Question: I'm trying to display which OS my JFrame application runs on a JLabel component. I can easily detect OS type. How can i send it to JLabel on my gui to display OS's name? Below you can see my GUI and code. I need to display OS's name on JLabel4 component. (It's shown as "..." in the GUI)
:

'''
/*
* To change this license header, choose License Headers in Project Properties.
* To change this template file, choose Tools | Templates
* and open the template in the editor.
*/
package janus;
import my.janus.JanusUI;
/**
*
* @author Timur
*/
public class Janus {
/**
* @param args the command line arguments
*/
private static String OS = System.getProperty("os.name").toLowerCase();
public Janus(){
JanusUI gui = new JanusUI();
gui.setVisible(true);
detectOS();
}
public static void main(String[] args) {
// TODO code application logic here
Janus obj = new Janus();
}
// this one prints OS type
public static void detectOS(){
if(isMac()){
System.out.println("operating system detected as Mac");
}
else if(isWindows()){
System.out.println("operating system detected as Windows");
}
else if(isLinux()){
System.out.println("operating system detected as Linux");
}
else if(isSolaris()){
System.out.println("operating system detected as Solaris");
}
else {
System.out.println("isMac() returned false");
}
}
// detecting os as mac
public static boolean isMac(){
return (OS.indexOf("mac") >= 0);
}
// detecting os as windows
public static boolean isWindows(){
return (OS.indexOf("mac") >= 0);
}
// detecting os as unix-linux
public static boolean isLinux(){
return (OS.indexOf("mac") >= 0);
}
// detecting os as solaris
public static boolean isSolaris(){
return (OS.indexOf("mac") >= 0);
}
}
'''
'''
/*
* To change this license header, choose License Headers in Project Properties.
* To change this template file, choose Tools | Templates
* and open the template in the editor.
*/
package my.janus;
/**
*
* @author Timur
*/
public class JanusUI extends javax.swing.JFrame {
/**
* Creates new form JanusUI
*/
public JanusUI() {
initComponents();
}
/**
* This method is called from within the constructor to initialize the form.
* WARNING: Do NOT modify this code. The content of this method is always
* regenerated by the Form Editor.
*/
@SuppressWarnings("unchecked")
// <editor-fold defaultstate="collapsed" desc="Generated Code">
private void initComponents() {
jLabel1 = new javax.swing.JLabel();
jTextField1 = new javax.swing.JTextField();
jTextField2 = new javax.swing.JTextField();
jTextField3 = new javax.swing.JTextField();
jButton1 = new javax.swing.JButton();
jButton2 = new javax.swing.JButton();
jButton3 = new javax.swing.JButton();
jButton4 = new javax.swing.JButton();
jLabel2 = new javax.swing.JLabel();
jLabel3 = new javax.swing.JLabel();
jLabel4 = new javax.swing.JLabel();
setDefaultCloseOperation(javax.swing.WindowConstants.EXIT_ON_CLOSE);
jLabel1.setText("Enter time:");
jButton1.setText("Start");
jButton2.setText("Pause");
jButton3.setText("Clear");
jButton4.setText("Lock");
jLabel2.setText("Remaining Time:");
jLabel3.setText("Your OS:");
jLabel4.setText("...");
javax.swing.GroupLayout layout = new javax.swing.GroupLayout(getContentPane());
getContentPane().setLayout(layout);
layout.setHorizontalGroup(
layout.createParallelGroup(javax.swing.GroupLayout.Alignment.LEADING)
.addGroup(layout.createSequentialGroup()
.addGap(22, 22, 22)
.addGroup(layout.createParallelGroup(javax.swing.GroupLayout.Alignment.LEADING)
.addGroup(layout.createSequentialGroup()
.addComponent(jLabel3)
.addPreferredGap(javax.swing.LayoutStyle.ComponentPlacement.RELATED)
.addComponent(jLabel4, javax.swing.GroupLayout.PREFERRED_SIZE, 88, javax.swing.GroupLayout.PREFERRED_SIZE))
.addGroup(layout.createSequentialGroup()
.addGroup(layout.createParallelGroup(javax.swing.GroupLayout.Alignment.LEADING)
.addGroup(layout.createSequentialGroup()
.addComponent(jLabel1)
.addPreferredGap(javax.swing.LayoutStyle.ComponentPlacement.RELATED)
.addComponent(jTextField1, javax.swing.GroupLayout.PREFERRED_SIZE, 39, javax.swing.GroupLayout.PREFERRED_SIZE))
.addComponent(jLabel2))
.addPreferredGap(javax.swing.LayoutStyle.ComponentPlacement.RELATED)
.addComponent(jTextField2, javax.swing.GroupLayout.PREFERRED_SIZE, 39, javax.swing.GroupLayout.PREFERRED_SIZE)
.addPreferredGap(javax.swing.LayoutStyle.ComponentPlacement.RELATED)
.addComponent(jTextField3, javax.swing.GroupLayout.PREFERRED_SIZE, 39, javax.swing.GroupLayout.PREFERRED_SIZE)
.addPreferredGap(javax.swing.LayoutStyle.ComponentPlacement.RELATED)
.addGroup(layout.createParallelGroup(javax.swing.GroupLayout.Alignment.LEADING, false)
.addComponent(jButton2, javax.swing.GroupLayout.PREFERRED_SIZE, 1, Short.MAX_VALUE)
.addComponent(jButton1, javax.swing.GroupLayout.DEFAULT_SIZE, javax.swing.GroupLayout.DEFAULT_SIZE, Short.MAX_VALUE))
.addPreferredGap(javax.swing.LayoutStyle.ComponentPlacement.RELATED)
.addGroup(layout.createParallelGroup(javax.swing.GroupLayout.Alignment.LEADING)
.addComponent(jButton3, javax.swing.GroupLayout.PREFERRED_SIZE, 75, javax.swing.GroupLayout.PREFERRED_SIZE)
.addComponent(jButton4, javax.swing.GroupLayout.PREFERRED_SIZE, 75, javax.swing.GroupLayout.PREFERRED_SIZE))))
.addContainerGap(13, Short.MAX_VALUE))
);
layout.setVerticalGroup(
layout.createParallelGroup(javax.swing.GroupLayout.Alignment.LEADING)
.addGroup(layout.createSequentialGroup()
.addGap(30, 30, 30)
.addGroup(layout.createParallelGroup(javax.swing.GroupLayout.Alignment.BASELINE)
.addComponent(jLabel1)
.addComponent(jTextField1, javax.swing.GroupLayout.PREFERRED_SIZE, javax.swing.GroupLayout.DEFAULT_SIZE, javax.swing.GroupLayout.PREFERRED_SIZE)
.addComponent(jTextField2, javax.swing.GroupLayout.PREFERRED_SIZE, javax.swing.GroupLayout.DEFAULT_SIZE, javax.swing.GroupLayout.PREFERRED_SIZE)
.addComponent(jTextField3, javax.swing.GroupLayout.PREFERRED_SIZE, javax.swing.GroupLayout.DEFAULT_SIZE, javax.swing.GroupLayout.PREFERRED_SIZE)
.addComponent(jButton1)
.addComponent(jButton3))
.addPreferredGap(javax.swing.LayoutStyle.ComponentPlacement.RELATED)
.addGroup(layout.createParallelGroup(javax.swing.GroupLayout.Alignment.BASELINE)
.addComponent(jButton2)
.addComponent(jButton4)
.addComponent(jLabel2))
.addPreferredGap(javax.swing.LayoutStyle.ComponentPlacement.UNRELATED)
.addGroup(layout.createParallelGroup(javax.swing.GroupLayout.Alignment.BASELINE)
.addComponent(jLabel3)
.addComponent(jLabel4))
.addContainerGap(177, Short.MAX_VALUE))
);
pack();
}// </editor-fold>
/**
* @param args the command line arguments
*/
public static void main(String args[]) {
/* Set the Nimbus look and feel */
//<editor-fold defaultstate="collapsed" desc=" Look and feel setting code (optional) ">
/* If Nimbus (introduced in Java SE 6) is not available, stay with the default look and feel.
* For details see http://download.oracle.com/javase/tutorial/uiswing/lookandfeel/plaf.html
*/
try {
for (javax.swing.UIManager.LookAndFeelInfo info : javax.swing.UIManager.getInstalledLookAndFeels()) {
if ("Nimbus".equals(info.getName())) {
javax.swing.UIManager.setLookAndFeel(info.getClassName());
break;
}
}
} catch (ClassNotFoundException ex) {
java.util.logging.Logger.getLogger(JanusUI.class.getName()).log(java.util.logging.Level.SEVERE, null, ex);
} catch (InstantiationException ex) {
java.util.logging.Logger.getLogger(JanusUI.class.getName()).log(java.util.logging.Level.SEVERE, null, ex);
} catch (IllegalAccessException ex) {
java.util.logging.Logger.getLogger(JanusUI.class.getName()).log(java.util.logging.Level.SEVERE, null, ex);
} catch (javax.swing.UnsupportedLookAndFeelException ex) {
java.util.logging.Logger.getLogger(JanusUI.class.getName()).log(java.util.logging.Level.SEVERE, null, ex);
}
//</editor-fold>
/* Create and display the form */
java.awt.EventQueue.invokeLater(new Runnable() {
public void run() {
new JanusUI().setVisible(true);
}
});
}
// Variables declaration - do not modify
private javax.swing.JButton jButton1;
private javax.swing.JButton jButton2;
private javax.swing.JButton jButton3;
private javax.swing.JButton jButton4;
private javax.swing.JLabel jLabel1;
private javax.swing.JLabel jLabel2;
private javax.swing.JLabel jLabel3;
private javax.swing.JLabel jLabel4;
private javax.swing.JTextField jTextField1;
private javax.swing.JTextField jTextField2;
private javax.swing.JTextField jTextField3;
// End of variables declaration
}
'''
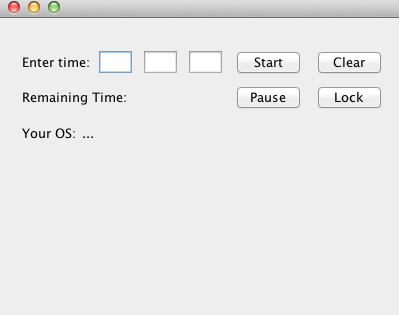
Answer: Have a setter method in JanusUI 'setOSText()'
'''
public void setOSText(string) {
jLabel4.setText(string);
}
'''
Have 'detectOS' return the OS name:
'''
public static String detectOS(){
if(isMac()){
System.out.println("operating system detected as Mac");
return "Mac";
}
...
...
}
'''
Call setOSText from your constructor:
'''
public Janus(){
JanusUI gui = new JanusUI();
gui.setVisible(true);
String os = detectOS();
gui.setOSText(os);
}
'''